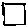
Label: square